Question: i am completely new to sql.I am trying to learn things in sql. Juts stuck upon something. Say i have a table with two colmumns customername and customer address. multiple customers can be mapped to the same address. How can retrieve the address with maximum customers ?

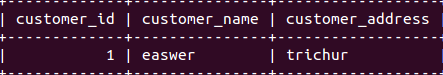
Answer: This can be done using grouping (to get the counts), ordering (descending) and limiting (to get the top row). In MySQL for instance, it might look like this:
'''
SELECT customer_address, COUNT(DISTINCT customer_id) AS number_of_customers
FROM your_table
GROUP BY customer_address
ORDER BY number_of_customers DESC
LIMIT 1;
'''
This will yield something like:
'''
+------------------+---------------------+
| customer_address | number_of_customers |
+------------------+---------------------+
| foo | 42 |
+------------------+---------------------+
'''